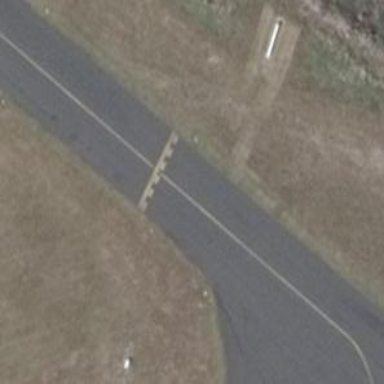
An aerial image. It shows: Taxiway edge illuminated for aviation.